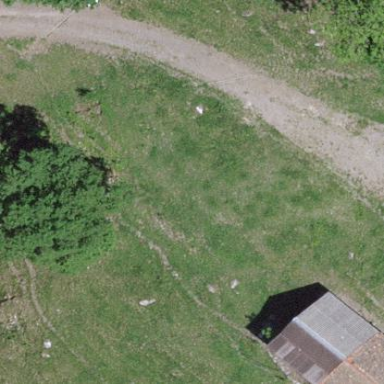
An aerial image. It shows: Stable building.